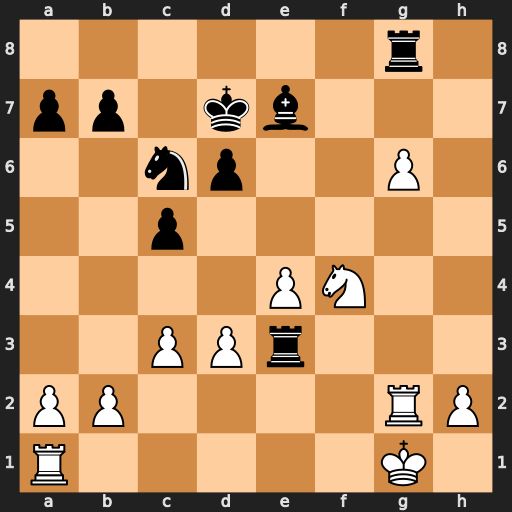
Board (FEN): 6r1/pp1kb3/2np2P1/2p5/4PN2/2PPr3/PP4RP/R5K1
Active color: w
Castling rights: -
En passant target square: -
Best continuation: Kf2 Rxd3 Nxd3